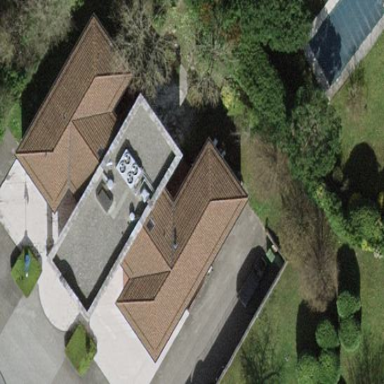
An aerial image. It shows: Office building.